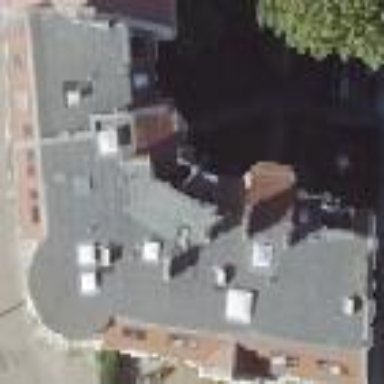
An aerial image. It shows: Building with apartments featuring unique double saltbox roof shape.